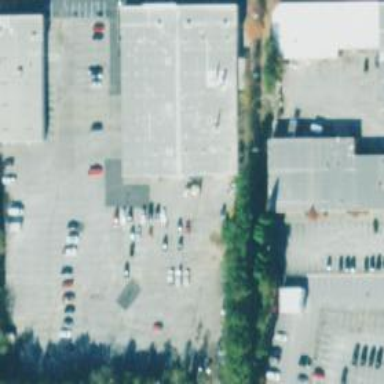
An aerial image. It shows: Building used as car repair shop.